Question: I'm creating a WPF application, allowing a user to enter in details using 'CRUD' operation using 'Entity Framework' (also using a Repository pattern).
So far, I've created an Application that allows a user to enter a client. I am able to edit this , add a new one and able to delete with ease.
This though has a 'Foreign Key' relation within another table known as , taking the 'ProspectID' from the table.
When I 'Select' a from the 'ListView' though, it doesn't show the data of that selected .
The Image below is the image of the application in its current state - So hope that gives a better understanding of what I want to achieve.

In my repository I use this to get a 'List' of using the ProspectID;
'''
public List<ProspectMeeting> GetMeetingByProspect(int _ProspectID)
{
using (var context = new DBEntities())
{
return context.Prospects.First(i => i.ProspectID == _ProspectID).ProspectMeetings.ToList();
}
}
'''
In my , I use this 'Observable Collection' to get the data from the ;
'''
private ObservableCollection<ProspectMeetingViewModel> prospectMeetings = null;
public ObservableCollection<ProspectMeetingViewModel> ProspectMeetings
{
get { return GetProspectMeetings(); }
set
{
prospectMeetings = value;
OnPropertyChanged("ProspectMeetings");
}
}
internal ObservableCollection<ProspectMeetingViewModel> GetProspectMeetings()
{
ProspectMeetingRepository c = new ProspectMeetingRepository();
prospectMeetings = new ObservableCollection<ProspectMeetingViewModel>();
prospectMeetings.Clear();
foreach (DataObjects.ProspectMeeting i in c.GetMeetingByProspect(this.ProspectID))
{
ProspectMeetingViewModel prospectMeeting = new ProspectMeetingViewModel(i);
prospectMeeting.Prospect = this;
prospectMeetings.Add(prospectMeeting);
}
return prospectMeetings;
}
'''
And in my ;
'''
private ProspectListViewModel() : base("")
{
this.ProspectList = GetProspects();
}
private ProspectViewModel selectedProspect = null;
public ProspectViewModel SelectedProspect
{
get
{
return selectedProspect;
}
set
{
selectedProspect = value;
OnPropertyChanged("SelectedProspect");
}
}
private ObservableCollection<ProspectViewModel> prospectList = null;
public ObservableCollection<ProspectViewModel> ProspectList
{
get
{
return GetProspects();
}
set
{
prospectList = value;
OnPropertyChanged("ProspectList");
}
}
internal ObservableCollection<ProspectViewModel> GetProspects()
{
if (prospectList == null)
prospectList = new ObservableCollection<ProspectViewModel>();
prospectList.Clear();
foreach (DataObjects.Prospect i in new ProspectRepository().GetAll())
{
ProspectViewModel c = new ProspectViewModel(i);
prospectList.Add(c);
}
return prospectList;
}
'''
I've been following this <URL> to help me but I've become unstuck. Personally, When I look through my code, I think that it has something to do with the Repository not getting the data. But I am not too sure.
I hope some one could advice or me or help me with this issue. Firstly, sorry if this is a long question to take in and secondly if more code needs to be added then just let me know, I only added the data that I thought was appropriate.
Thanks in advance :).
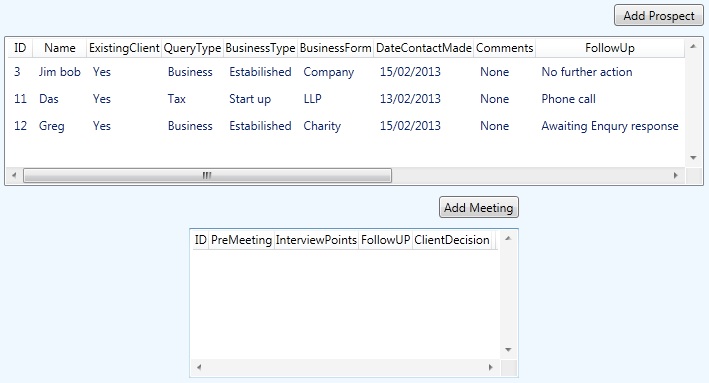
Answer: The problem in the end was a binding issue. In my i didn't assign the to the 'SelectedProspect', like so;
'''
<Page.Resources>
<DataTemplate x:Key="ProspectMeetingListTemplate" >
<v:ProspectMeetingListView/>
</DataTemplate>
</Page.Resources>
<ContentControl Grid.Column="1" Grid.Row="1" HorizontalAlignment="Center"
Content="{Binding SelectedProspect}" ContentTemplate="{StaticResource ProspectMeetingListTemplate}" />
'''
Silly mistake from my behalf.